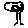
Label: tree